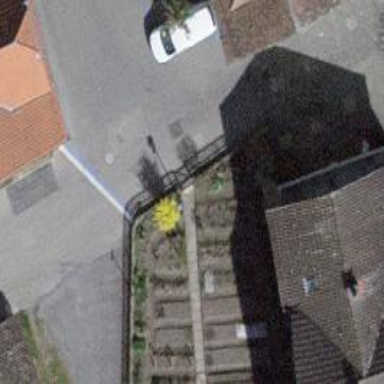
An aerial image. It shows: Living street.